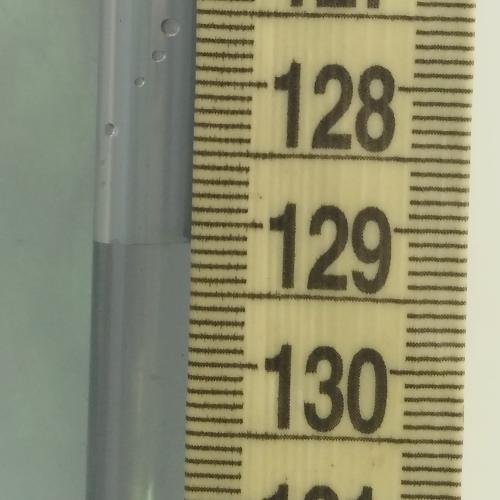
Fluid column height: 129.1 cm